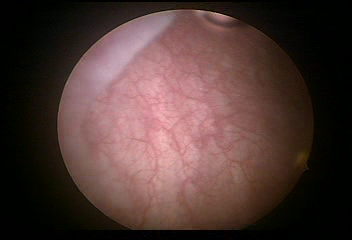
Modality: WLC
Class: Normal mucosa
Bladder cancer association: No